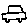
Label: car